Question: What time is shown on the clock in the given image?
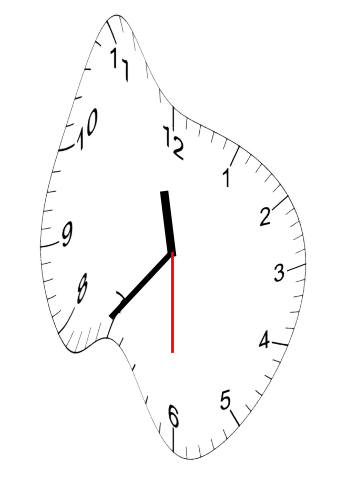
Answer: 11:36:30